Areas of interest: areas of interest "Qinghe Mosque"
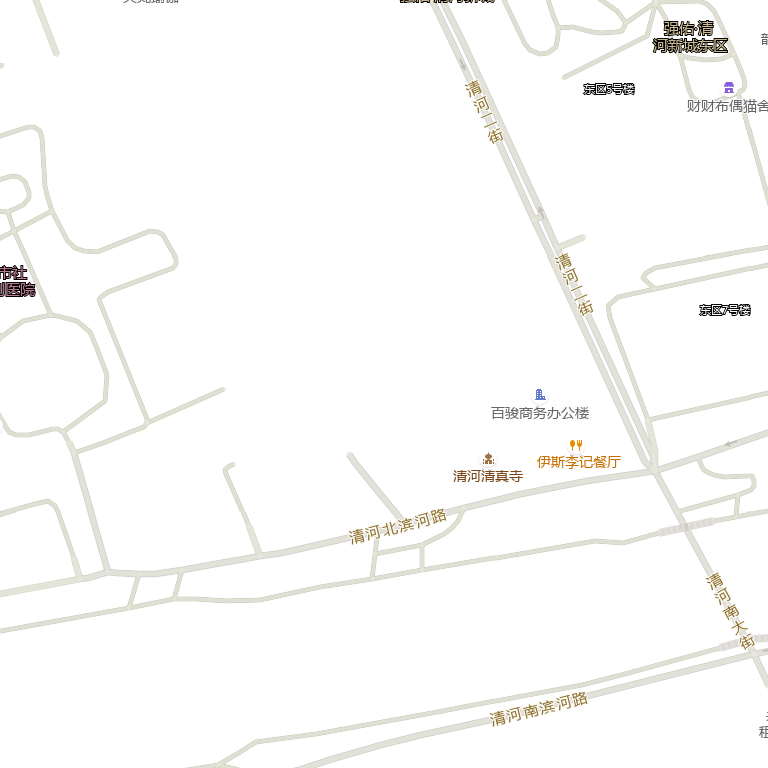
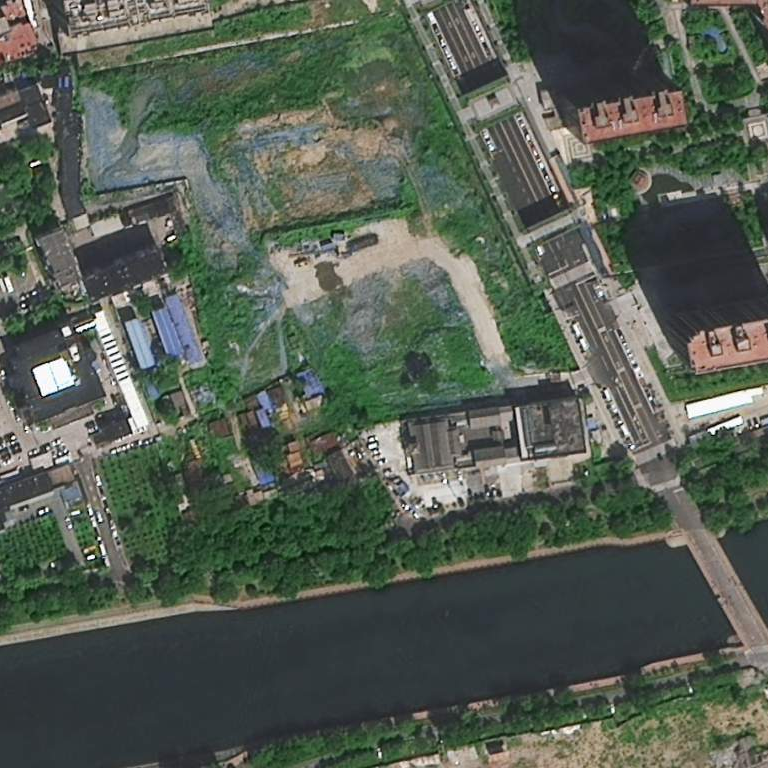